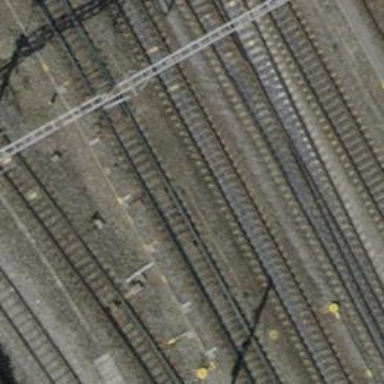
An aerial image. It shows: Single railway track with electrified contact line.